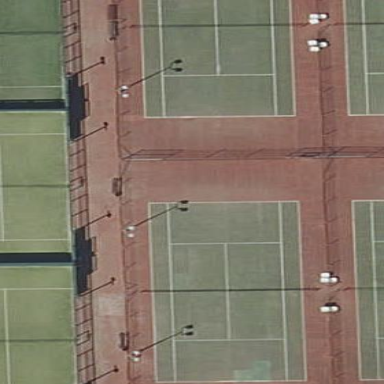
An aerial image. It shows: Tennis court in leisure pitch.